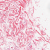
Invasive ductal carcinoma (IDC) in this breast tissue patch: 0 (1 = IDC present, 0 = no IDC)